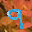
Label: 9